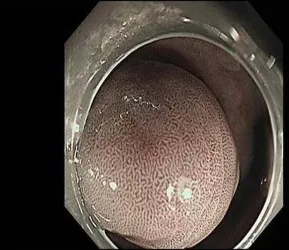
Endoscopic performance. . B. Surface microstructure and microvascular patterns were regular. Its surface appearance was similar to that of the surrounding normal tissue. There seemed to be a slight depression in the center of the lesion. The glands were slightly dense.
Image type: endoscopy (gi_endoscopy)